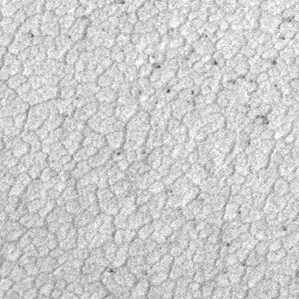
Label: frost